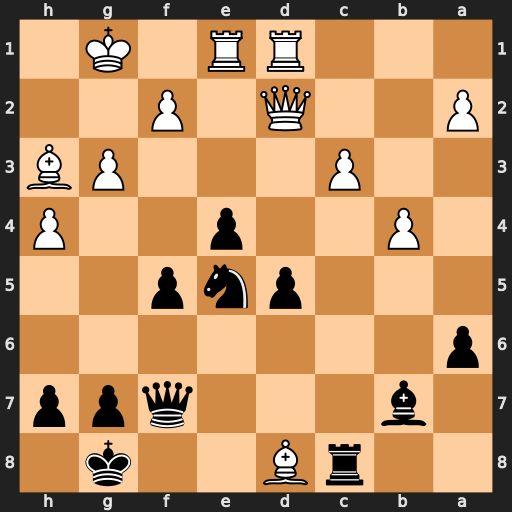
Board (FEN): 2rB2k1/1b3qpp/p7/3pnp2/1P2p2P/2P3PB/P2Q1P2/3RR1K1
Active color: b
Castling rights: -
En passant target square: -
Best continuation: Nf3+ Kf1 Nxd2+